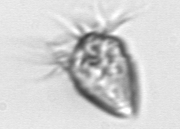
Label: Strombidium_morphotype1